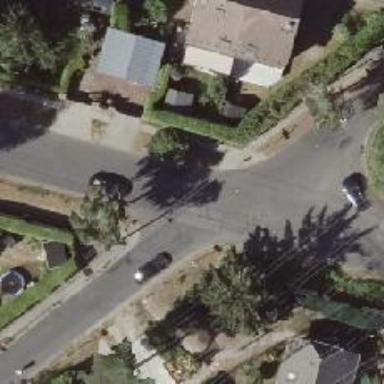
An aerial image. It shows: Sidewalk.